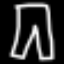
Label: pants